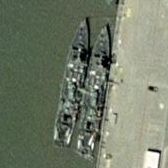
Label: destroyer